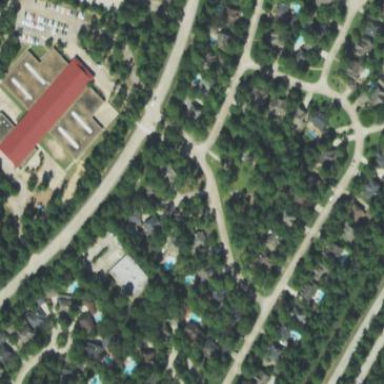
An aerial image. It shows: Residential neighbourhood.